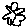
Label: bird